Question: Here's my situation: i have a dialog form that inserts some data on my database. After everything is validate, the form info is turned to a database object (i'm using linq to sql) and is submitted.
Since i'm doing this using jquery ajax, i have a success function that displays some message to the user (just to inform him that his action was successful), closes my dialog and refresh my main page. And that's the problem, none of the success actions are occuring due some strange download window that's showing up, asking me if i want to download my controller action (you'll se on my code).
Here's the reducted code:
'''
//Submete a nova solicitao ao servidor e atualiza a pagina em caso de sucesso
$("#novaSIForm").submit(function (e) {
e.preventDefault();
$.ajax({
type: "Post",
url: $(this).attr("action"),
cache: false,
data: $(this).serialize(),
success: function (data) {
//Fecha a modal
$("#novaSIModal").dialog("close");
//Apos a requisicao ter sucesso, atualiza a pagina
$("#SiContainer").load('@Url.Action("SolicitacoesInternas")');
alert(data.msg);
},
error: function (jqr, errorStatus, errorThrow) {
alert("Erro ocorrido " + errorStatus);
}
});
return false; //Isso faz com o que o form nao execute sua ACTION
});
'''
'''
public ActionResult SiNovaSI(ChamadoViewModel chVM, string tituloChamado)
{
try
{
CHAMADO ch = new CHAMADO();
ch.InjectFrom(chVM);//Injeta os valores da ViewModel no novo Chamado criado
//Seta outras propriedades que nao foram injetadas anteriormente
ch.DATAINICIO = DateTime.Now;
ch.SOLICITANTE = ((USUARIO)Session["UsuarioLogado"]).NOMEREDUZIDO;
ch.STATUS = "SOLICITADO";
ch.VALORDEBITO = ((DEBITO)Session["Debitos"]).VALORPARCELA;
ChamadoManager chMan = new ChamadoManager();
chMan.InsertCHAMADO(ch);//Insere o novo chamado no banco de dados
return Json(new { sucesso = true, msg = "Chamado cadastrado com sucesso" });
}
catch (Exception e)
{
return Json(new { sucesso = false, algo = "Nao foi possivel registrar o chamado. Erro: " + e.Message });
}
}
'''

Oh, i forgot to mention that i have included all the necessary jquery scripts. Including some MS Ajax scripts (even though i'm no longer using it).
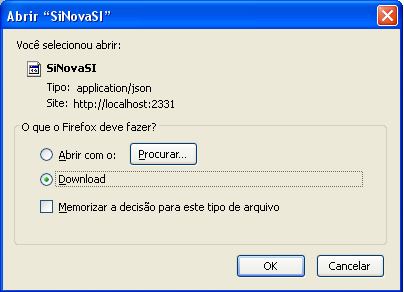
Answer: If this '#novaSIForm' was dynamically generated (maybe after an AJAX call) you might loose your '.submit' handler if the DOM element is replaced. So you could use the '.live' method. Also make sure that this event subscription happens inside the 'document.ready' event handler (in the case you are using '.submit' instead of '.live')
'''
$('#novaSIForm').live('submit', function() {
...
return false;
});
'''
Also inspect with FireBug the actual AJAX request that is being sent and that there are no javascript errors occurring.